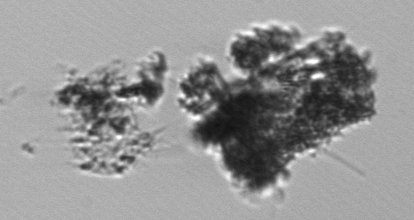
Label: detritus